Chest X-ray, AP view. Patient: 9 years old, sex M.
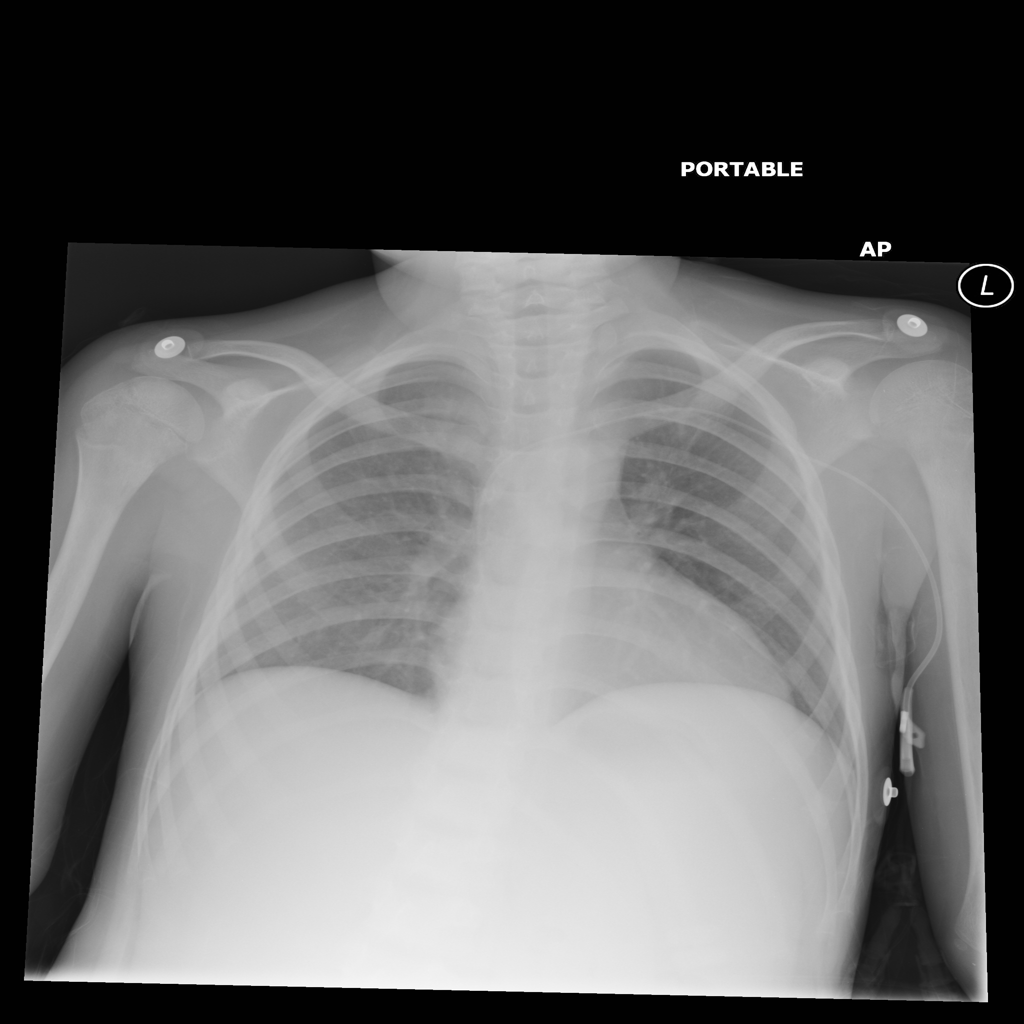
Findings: No Finding